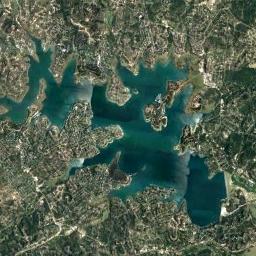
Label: lake